Aerial crown-view tile of a tropical tree (Barro Colorado Island, Panama), acquired 20241014:
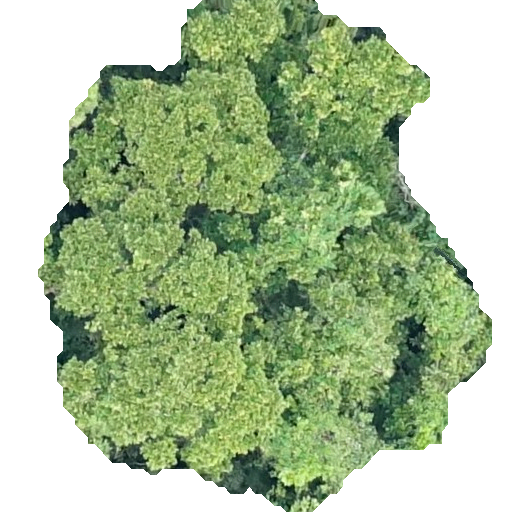
Species: Anacardium excelsum
GBIF accepted scientific name: Anacardium excelsum
Crown area: 257.936 m²